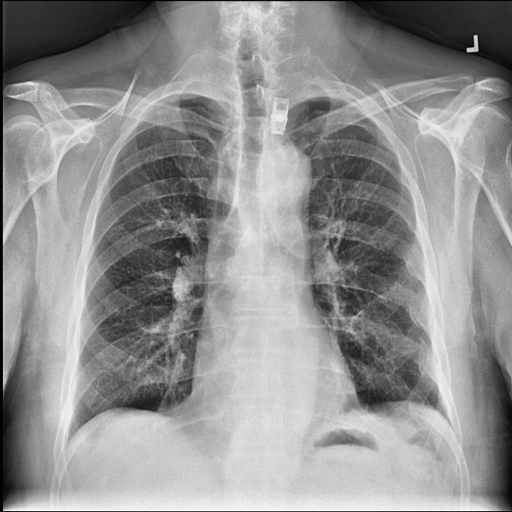
Finding: NORMAL